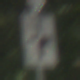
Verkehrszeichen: VerlaufVorfahrtsstrasse3
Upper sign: Vorfahrtsstrasse
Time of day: Midday
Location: Outdoor (RoadRail)
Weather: Clear
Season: NotSpecified
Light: Natural